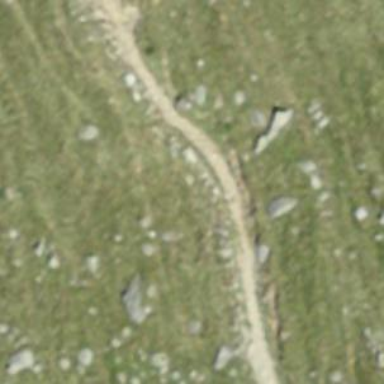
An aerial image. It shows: Excellent visible ground path.